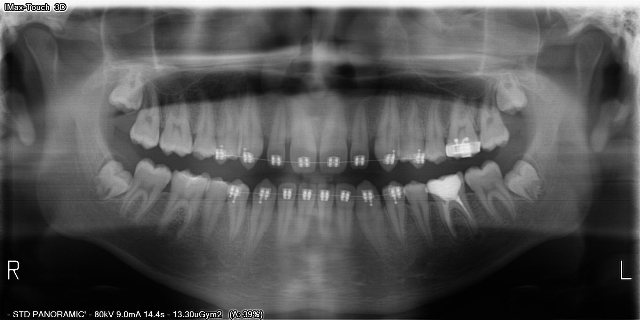
adult